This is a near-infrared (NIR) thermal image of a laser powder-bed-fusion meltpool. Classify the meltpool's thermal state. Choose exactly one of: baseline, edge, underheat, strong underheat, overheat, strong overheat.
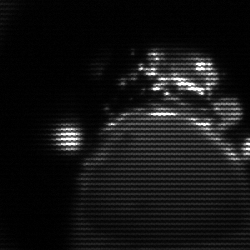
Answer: edge